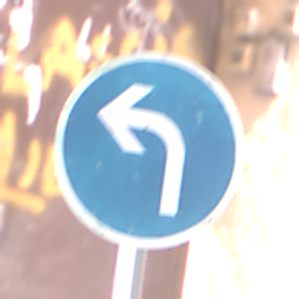
Verkehrszeichen: VorgeschriebeneFahrtrichtungLinks
Umgebung: Outdoor, Urban
Tageszeit: MorningAfternoon
Wetter: Clear
Licht: Natural
Jahreszeit: NotSpecified
Kontrast: MediumContrast